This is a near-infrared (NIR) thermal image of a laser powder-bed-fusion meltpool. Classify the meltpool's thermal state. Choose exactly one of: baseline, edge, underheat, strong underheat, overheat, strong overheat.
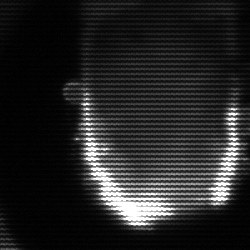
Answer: baseline